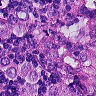
Metastatic tissue present: yes